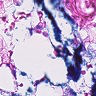
Metastatic tissue present: no